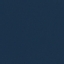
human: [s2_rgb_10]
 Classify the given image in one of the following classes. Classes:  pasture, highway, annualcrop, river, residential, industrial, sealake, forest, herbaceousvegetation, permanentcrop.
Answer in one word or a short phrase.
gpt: SeaLake